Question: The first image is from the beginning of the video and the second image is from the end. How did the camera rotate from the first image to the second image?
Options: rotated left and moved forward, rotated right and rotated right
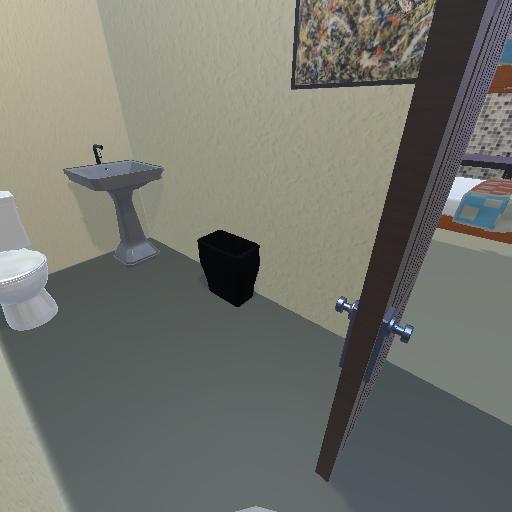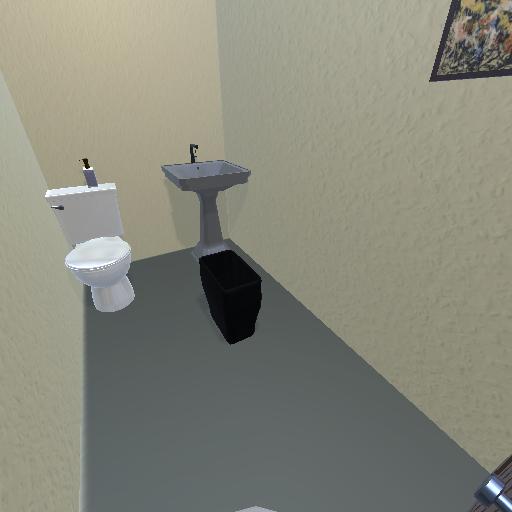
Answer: rotated left and moved forward